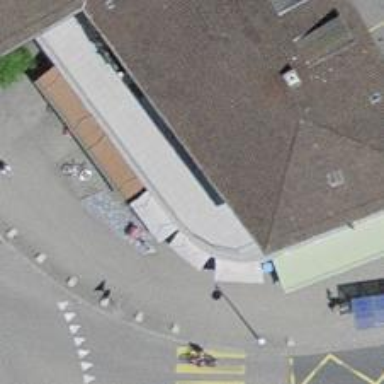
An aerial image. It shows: Kiosk.